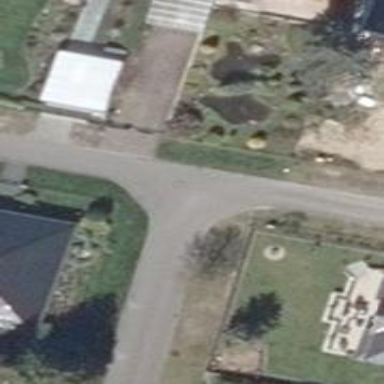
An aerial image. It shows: Residential road with asphalt surface and no sidewalk.